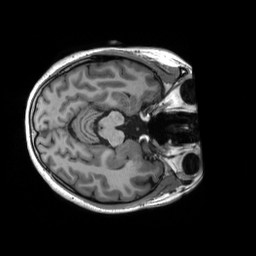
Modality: T1w
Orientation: axial
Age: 25
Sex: female
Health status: healthy
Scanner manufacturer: siemens
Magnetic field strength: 3 T
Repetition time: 2.53 s
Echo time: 0.00227 s